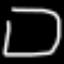
Label: square